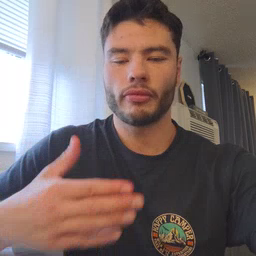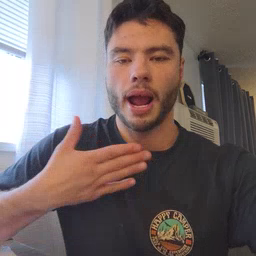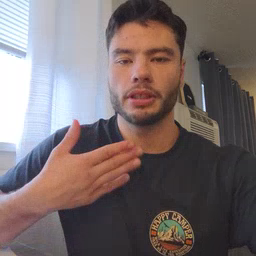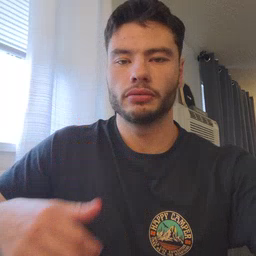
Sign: happy